Interaction volume radius: 5 \u00c5
Interaction volume height: 20 \u00c5
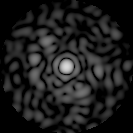
Disorder parameter: 0.8222